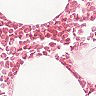
Metastatic tissue present: no